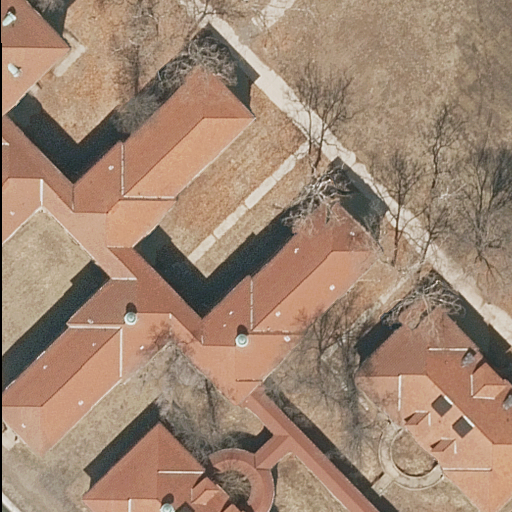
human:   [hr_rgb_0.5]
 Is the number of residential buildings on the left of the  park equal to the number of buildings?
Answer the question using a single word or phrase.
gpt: yes

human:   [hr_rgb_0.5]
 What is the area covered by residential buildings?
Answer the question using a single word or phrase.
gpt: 175m2

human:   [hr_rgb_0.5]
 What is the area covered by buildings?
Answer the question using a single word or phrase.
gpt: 175m2

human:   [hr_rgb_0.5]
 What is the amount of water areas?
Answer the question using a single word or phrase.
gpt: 1

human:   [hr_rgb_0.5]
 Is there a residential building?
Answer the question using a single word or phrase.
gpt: yes

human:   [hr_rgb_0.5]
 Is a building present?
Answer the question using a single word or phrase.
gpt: yes

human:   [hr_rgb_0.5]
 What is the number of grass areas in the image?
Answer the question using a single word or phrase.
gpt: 1

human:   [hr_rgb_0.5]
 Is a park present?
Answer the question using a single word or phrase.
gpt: yes

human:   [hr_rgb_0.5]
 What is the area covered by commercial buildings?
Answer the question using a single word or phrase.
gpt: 0m2

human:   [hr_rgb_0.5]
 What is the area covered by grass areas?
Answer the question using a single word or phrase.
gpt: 5873m2

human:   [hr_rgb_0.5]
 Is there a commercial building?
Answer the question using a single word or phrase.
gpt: no

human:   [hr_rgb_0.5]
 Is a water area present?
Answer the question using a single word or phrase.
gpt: yes

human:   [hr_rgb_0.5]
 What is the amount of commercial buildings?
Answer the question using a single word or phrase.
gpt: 0

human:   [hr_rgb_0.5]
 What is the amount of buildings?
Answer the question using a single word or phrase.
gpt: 2

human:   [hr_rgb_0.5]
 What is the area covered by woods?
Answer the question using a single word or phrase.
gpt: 29m2

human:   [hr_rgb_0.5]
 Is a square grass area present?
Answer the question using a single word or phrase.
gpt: no

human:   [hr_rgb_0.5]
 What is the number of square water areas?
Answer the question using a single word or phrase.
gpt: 0

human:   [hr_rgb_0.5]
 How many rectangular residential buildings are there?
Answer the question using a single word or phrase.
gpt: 1

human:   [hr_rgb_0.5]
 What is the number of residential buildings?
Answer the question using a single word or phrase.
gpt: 2

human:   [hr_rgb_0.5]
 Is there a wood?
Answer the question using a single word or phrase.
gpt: yes

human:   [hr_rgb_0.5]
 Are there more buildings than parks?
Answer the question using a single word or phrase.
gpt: yes

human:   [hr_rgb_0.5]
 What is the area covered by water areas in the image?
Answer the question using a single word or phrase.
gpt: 4m2

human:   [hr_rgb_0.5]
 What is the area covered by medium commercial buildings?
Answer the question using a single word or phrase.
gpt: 0m2

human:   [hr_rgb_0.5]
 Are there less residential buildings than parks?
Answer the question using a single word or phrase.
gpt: no

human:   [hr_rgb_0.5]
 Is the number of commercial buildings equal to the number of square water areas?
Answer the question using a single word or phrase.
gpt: yes

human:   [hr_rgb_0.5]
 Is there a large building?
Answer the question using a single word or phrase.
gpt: no

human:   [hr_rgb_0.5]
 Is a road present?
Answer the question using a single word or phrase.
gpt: no

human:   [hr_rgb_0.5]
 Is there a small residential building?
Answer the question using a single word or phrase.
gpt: yes

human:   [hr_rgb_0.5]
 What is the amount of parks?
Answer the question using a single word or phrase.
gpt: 1

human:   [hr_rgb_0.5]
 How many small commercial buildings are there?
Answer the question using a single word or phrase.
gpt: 0

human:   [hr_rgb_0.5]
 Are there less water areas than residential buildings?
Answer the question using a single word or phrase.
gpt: yes

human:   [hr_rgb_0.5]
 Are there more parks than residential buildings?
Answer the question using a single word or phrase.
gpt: no

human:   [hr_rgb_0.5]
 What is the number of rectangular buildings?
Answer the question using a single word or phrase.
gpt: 1

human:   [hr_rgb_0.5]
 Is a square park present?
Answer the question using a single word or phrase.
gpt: no

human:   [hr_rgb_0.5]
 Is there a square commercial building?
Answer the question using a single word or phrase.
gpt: no

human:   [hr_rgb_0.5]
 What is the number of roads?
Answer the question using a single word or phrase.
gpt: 0

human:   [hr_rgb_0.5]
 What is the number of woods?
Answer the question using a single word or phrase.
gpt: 1

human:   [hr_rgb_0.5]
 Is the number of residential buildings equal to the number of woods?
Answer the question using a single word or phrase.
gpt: no

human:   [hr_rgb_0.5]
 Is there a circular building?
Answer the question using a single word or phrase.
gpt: no

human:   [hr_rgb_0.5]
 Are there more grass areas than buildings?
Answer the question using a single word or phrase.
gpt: no

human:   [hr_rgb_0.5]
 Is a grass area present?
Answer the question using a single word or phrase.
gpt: yes

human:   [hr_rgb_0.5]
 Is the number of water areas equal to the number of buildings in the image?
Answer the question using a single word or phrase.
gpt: no

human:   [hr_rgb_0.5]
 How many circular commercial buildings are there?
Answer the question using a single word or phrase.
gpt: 0

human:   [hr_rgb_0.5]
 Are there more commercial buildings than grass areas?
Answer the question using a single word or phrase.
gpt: no

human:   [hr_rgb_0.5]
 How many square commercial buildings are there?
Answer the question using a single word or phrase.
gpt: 0

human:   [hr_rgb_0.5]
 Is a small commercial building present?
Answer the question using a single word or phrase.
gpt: no

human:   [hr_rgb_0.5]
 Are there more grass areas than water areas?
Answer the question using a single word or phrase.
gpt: no

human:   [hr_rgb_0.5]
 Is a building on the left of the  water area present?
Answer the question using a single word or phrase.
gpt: no

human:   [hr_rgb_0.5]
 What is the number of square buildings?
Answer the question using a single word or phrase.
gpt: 0

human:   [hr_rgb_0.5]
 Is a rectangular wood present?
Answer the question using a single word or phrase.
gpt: yes

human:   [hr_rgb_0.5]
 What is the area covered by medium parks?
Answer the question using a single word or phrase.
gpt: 0m2

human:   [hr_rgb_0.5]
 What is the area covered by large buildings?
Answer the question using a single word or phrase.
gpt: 0m2

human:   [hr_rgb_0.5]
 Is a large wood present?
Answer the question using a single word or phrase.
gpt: no

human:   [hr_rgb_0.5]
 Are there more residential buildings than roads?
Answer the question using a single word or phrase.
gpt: yes

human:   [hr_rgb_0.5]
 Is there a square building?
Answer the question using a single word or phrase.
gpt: no

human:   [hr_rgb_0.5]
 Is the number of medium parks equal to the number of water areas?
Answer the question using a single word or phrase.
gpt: no

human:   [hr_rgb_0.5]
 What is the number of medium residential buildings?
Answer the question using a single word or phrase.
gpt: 1

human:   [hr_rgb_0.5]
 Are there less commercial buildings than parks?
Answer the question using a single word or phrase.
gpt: yes

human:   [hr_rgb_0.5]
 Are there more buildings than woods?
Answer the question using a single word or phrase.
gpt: yes

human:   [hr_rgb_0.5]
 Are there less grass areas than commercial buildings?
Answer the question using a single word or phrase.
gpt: no

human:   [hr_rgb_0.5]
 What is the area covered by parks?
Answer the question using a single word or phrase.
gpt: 10603m2

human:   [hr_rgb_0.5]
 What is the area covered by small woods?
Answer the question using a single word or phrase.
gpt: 29m2

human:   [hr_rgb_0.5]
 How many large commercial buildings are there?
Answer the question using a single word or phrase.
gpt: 0

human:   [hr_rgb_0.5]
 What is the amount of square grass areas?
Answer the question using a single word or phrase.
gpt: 0